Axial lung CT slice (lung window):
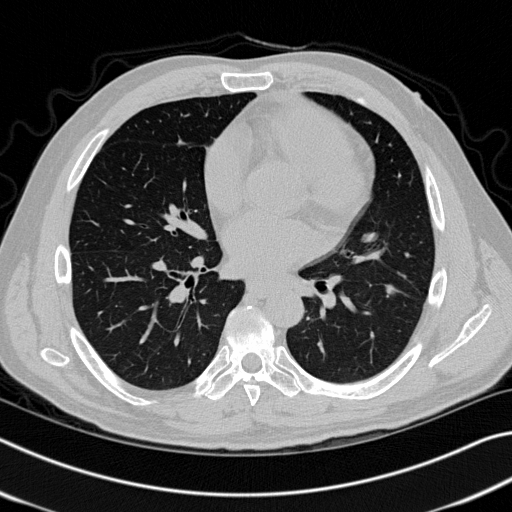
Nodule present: yes
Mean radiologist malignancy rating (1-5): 4.25